Question: Time resolution here is 1 second i want to convert it to 10ms

i want to change the Time resolution in that table from 1s to be 10ms by subtraction the difference in time between each row multiply it by 100 and replicate each row with that number.
for example:
Row[n] will be repeated Time((n+1)-n)*100
when Time=2 sec (third row ) we have certain values combination that will stay the same till the next Row which time =22 sec (Fourth row) so the difference in time here is = 20 sec based on this i want (third row) to be repeated (20*100)
Row[2] will be repeated (22-2)*100
'''
import pandas
import pandas as pd
# Dataframe from Excel sheet
excel_data_Outputs_df = pandas.read_excel(".xlsx", sheet_name='Outputs')
excel_data_Inputs_df = pandas.read_excel("xlsx", sheet_name='Inputs')
# Exclude All zeros columns
excel_data_Outputs_df = excel_data_Outputs_df.loc[:, (excel_data_Outputs_df != 0).any(axis=0)]
excel_data_Inputs_df = excel_data_Inputs_df.loc[:, (excel_data_Inputs_df != 0).any(axis=0)]
# Get the time difference and convert it 10ms resolution
shifted=excel_data_Inputs_df.Time.shift(-1)
excel_data_Inputs_df.Time=(shifted-excel_data_Inputs_df.Time)*100
excel_data_Inputs_df['Time'] = excel_data_Inputs_df['Time'].fillna(0)
excel_data_Inputs_df.Time=excel_data_Inputs_df.Time.astype(int)
# Repeat Rows
newexcel_data_Inputs_df = excel_data_Inputs_df.loc[excel_data_Inputs_df.index.repeat(excel_data_Inputs_df.Time)].reset_index(drop=True)
print(newexcel_data_Inputs_df)
print(excel_data_Outputs_df)
'''
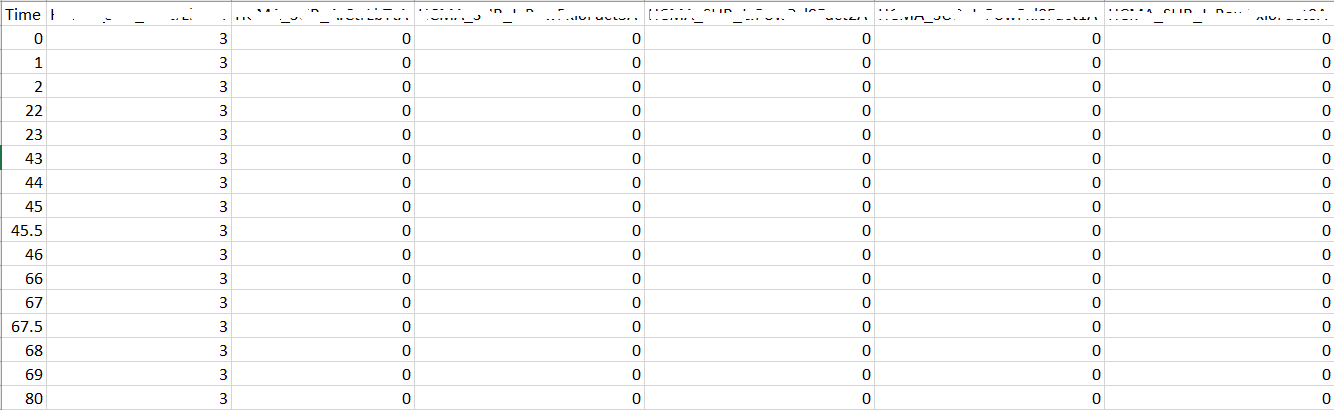
Answer: Create another column to hold the difference in the values of columns, for repetition reference and then do the operation like this:
'''
import pandas as pd
# Sample dataframe
df = pd.DataFrame({
'id' : ['a', 'b', 'c', 'd'],
'col1' : [4, 5, 6, 7],
'col2' : [3, 2, 4, 3]
})
# Create a new column to hold the difference in column values
# i.e. the number of times the row repition is required.
df['times'] = df.col1 - df.col2
# create the finalDf with repeated rows
finalDf = df.loc[df.index.repeat(df.times)].reset_index(drop=True)
print(finalDf.head())
'''
The output of 'print' statement looks like:
'''
id col1 col2 times
0 a 4 3 1
1 b 5 2 3
2 b 5 2 3
3 b 5 2 3
4 c 6 4 2
'''